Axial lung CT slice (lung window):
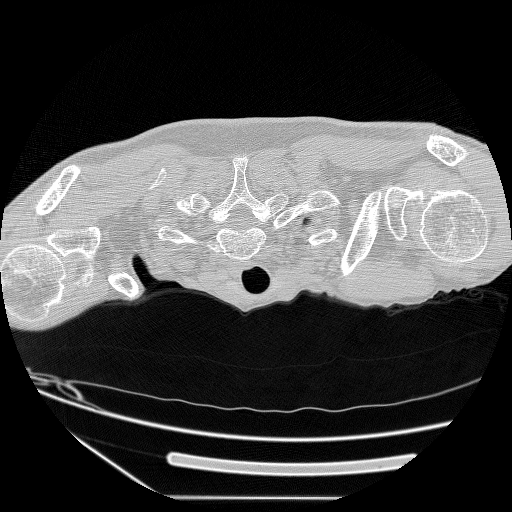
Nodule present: no